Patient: sex F, age 67
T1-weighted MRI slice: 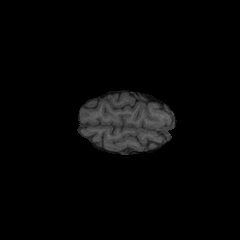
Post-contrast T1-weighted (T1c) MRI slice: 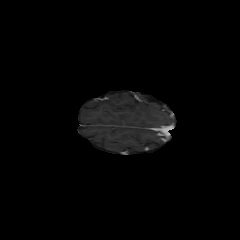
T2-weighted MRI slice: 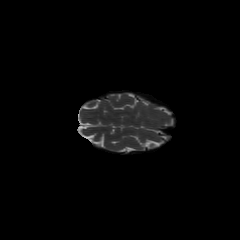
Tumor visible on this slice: no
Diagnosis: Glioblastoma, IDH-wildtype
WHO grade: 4